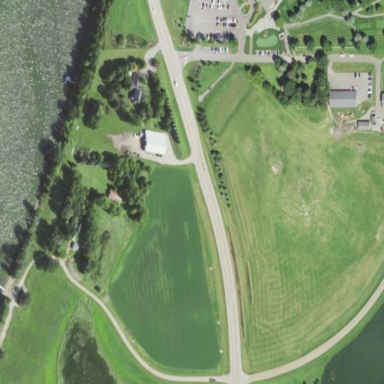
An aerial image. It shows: Golf fairway surrounded by grass.